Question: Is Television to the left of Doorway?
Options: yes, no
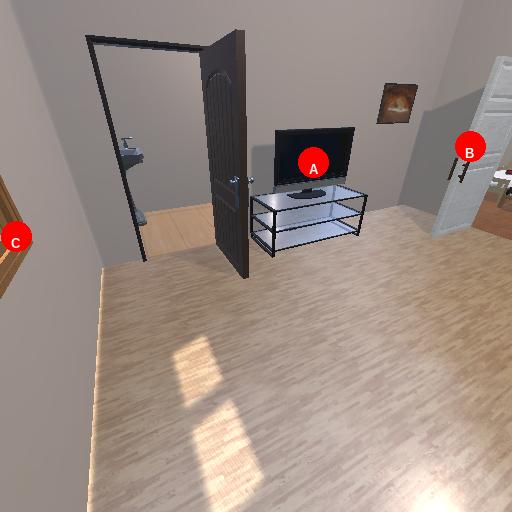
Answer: yes